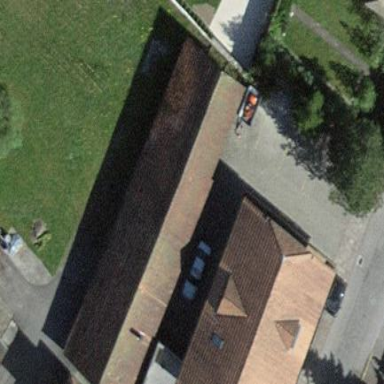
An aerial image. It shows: Barn.